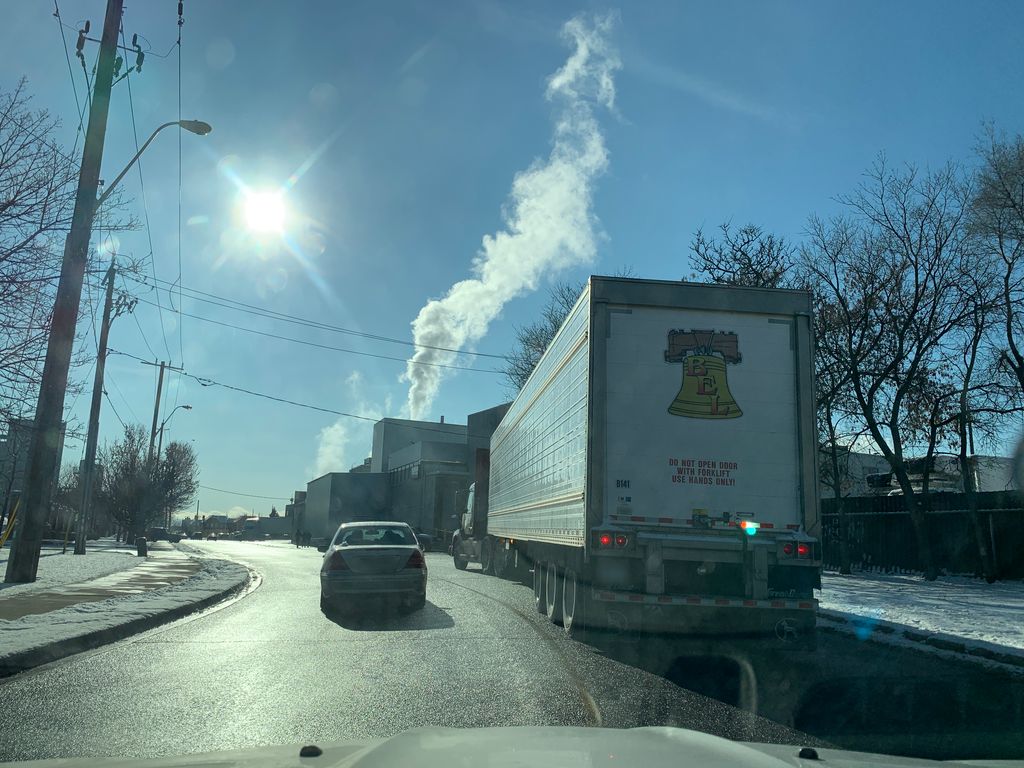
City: toronto